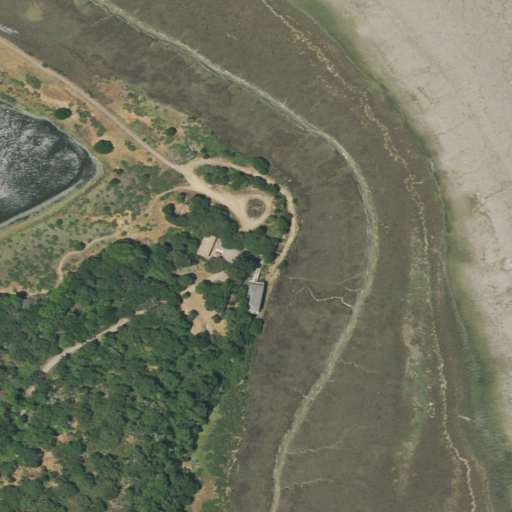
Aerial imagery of cape in California named Petaluma Point containing herbaceous wetlands, shrub, open water, mixed forest, low intensity development, open development, and barren land